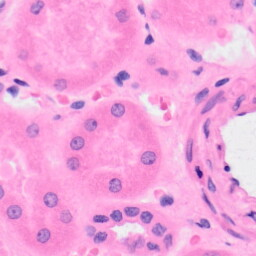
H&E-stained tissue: Kidney